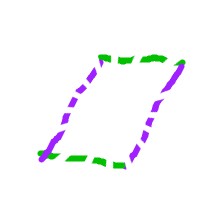
Shape: parallelogram